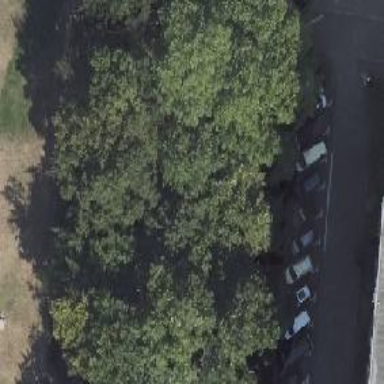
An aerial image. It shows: Deciduous tree with broadleaved leaves.